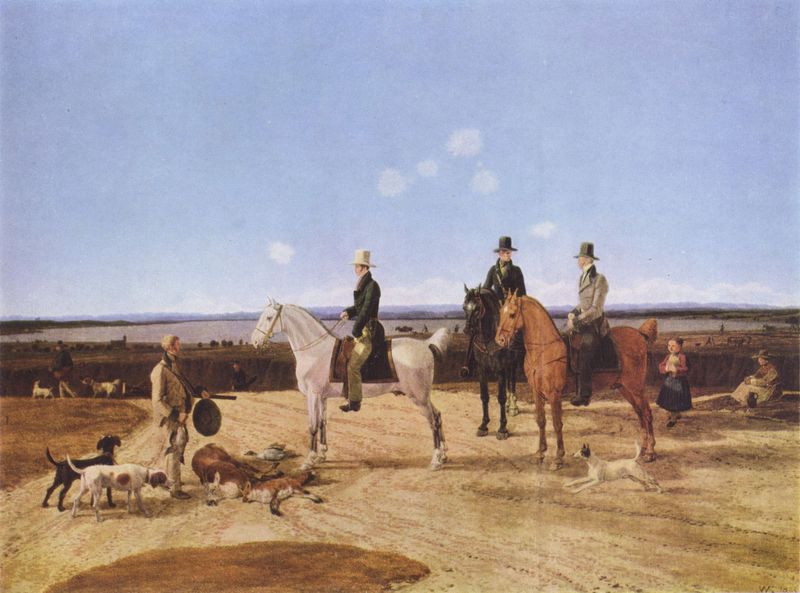
Titel: Jäger zu Pferd in oberbayerischer Landschaft
Künstler: Wilhelm Kobell
Standort: Weimar
Institution: Kunstsammlungen zu Weimar
Schlagwörter: blau, gemälde, gruppe, himmel, mann, meer, schatten, vogel, wasser, weiß, wolken, frauen, gelb, grün, landschaft, menschen, mädchen, ocker, sand, see, sitzen, stadt, teich, braun, elegant, frau, hut, hüte, licht, männer, orange, reden, schwarz, strasse, hund, hunde, tier, tiere, weg, wiese, wolke, beige, gespräch, herren, mode, zylinder, anzug, bart, jacke, stehen, tod, tot, herr, erde, feld, ferne, horizont, hügel, natur, vieh, busch, flach, kirche, sonne, boden, land, mantel, adel, drei, kind, zilinder, england, rosa, kinder, landleben, pferd, pferde, reiter, turm, adelige, ausritt, himmelblau, mähne, rappe, reiten, sattel, schweif, zaumzeug, zügel, küste, strand, ente, man, unterhaltung, stab, getreide, spuren, berge, gebirge, wüste, lila, tag, violett, herde, hüge, kuh, herbst, koppel, naiv, ausflug, romantik, wild, sprechen, junge, steppe, bauer, schild, spaziergang, kreuzung, künstler, staub, gentlemen, treffen, jagd, schimmel, senkrecht, fuchs, beute, erlegt, gefleckt, jäger, reh, rehe, strecke, gewehr, blauer himmel, ross, springen, bürgerlich, dreck, begrüssung, waagerecht, jagdgesellschaft, jagdhunde, jagt, herrenreiter, rappen, meute, rösser, gruß, jagdausflug, jagdt, satteldecke, fuchsjagd, wölkchen, statisch, bauernmädchen, amerikanisch, zulaufen, beritten, großbritannien, weißes pferd, entenjagd, vollblüter, landadel, koppelführer, schwarzer zylinder, schweif4, weißer zylinder, totes tier, 1900, jadgt, jjagd, fuchsjagdt, jagd pferde männer mit hut, jogd